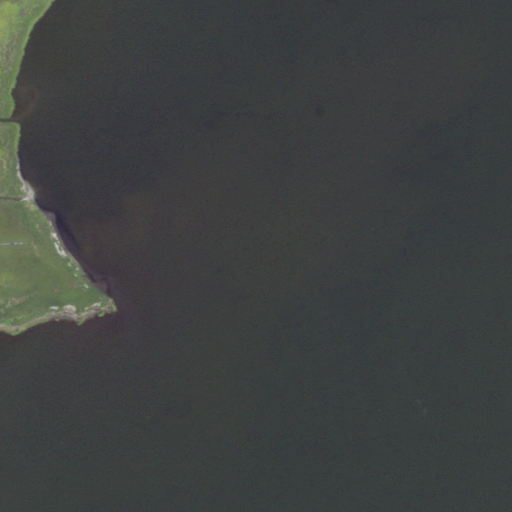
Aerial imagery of cape in New York named Long Point containing open water and herbaceous wetlands